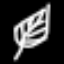
Label: leaf